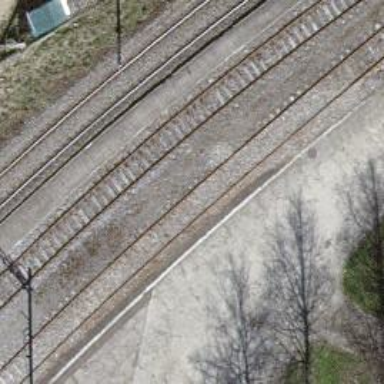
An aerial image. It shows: Single abandoned railway track.